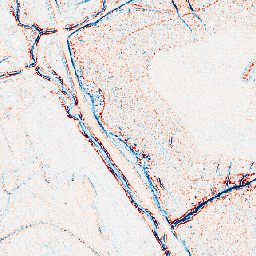
Category: edge_preserving
Decomposition family: bilateral
Decomposition parameters: d: 5
sigma_color: 50
sigma_space: 75
Upsampling method: area
Upsampling parameters: scale: 4
Upsampling scale: 4